Interaction volume radius: 10 \u00c5
Interaction volume height: 35 \u00c5
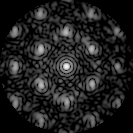
Disorder parameter: 0.4067